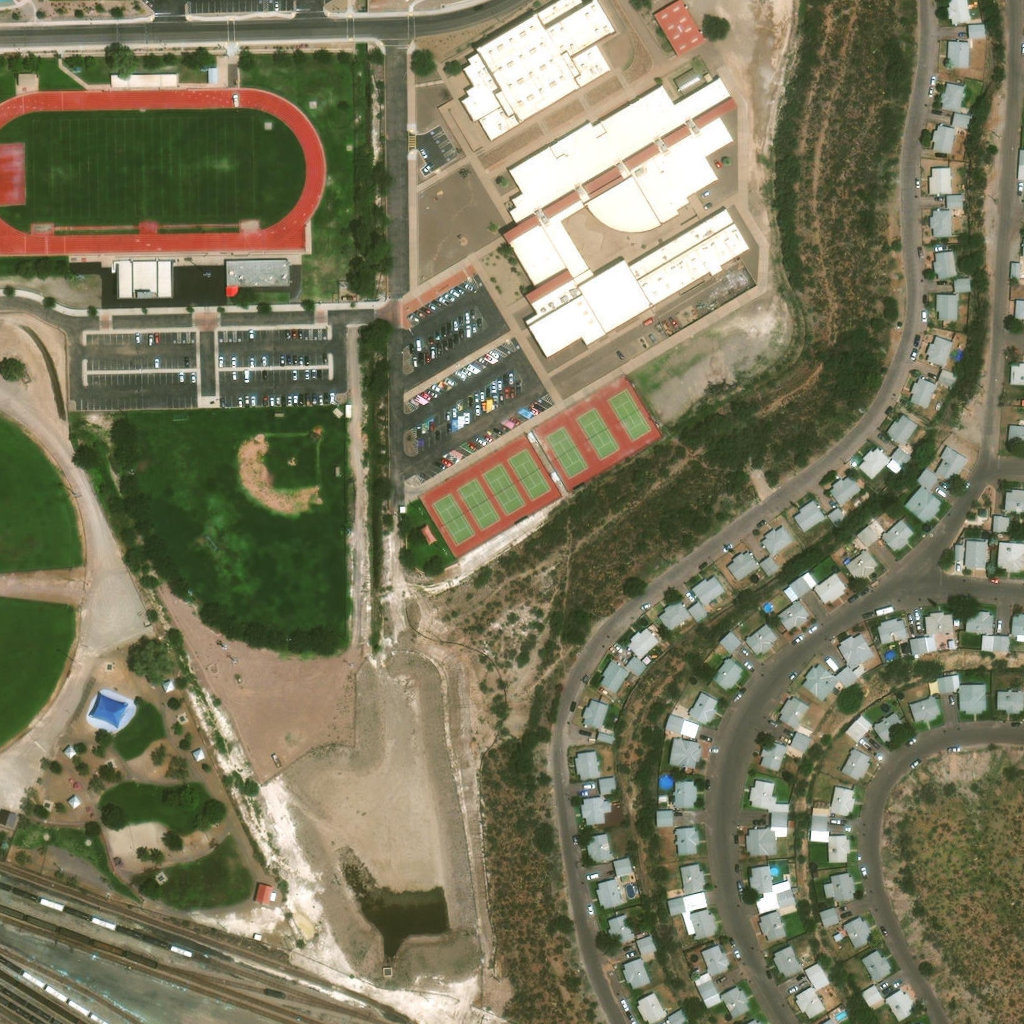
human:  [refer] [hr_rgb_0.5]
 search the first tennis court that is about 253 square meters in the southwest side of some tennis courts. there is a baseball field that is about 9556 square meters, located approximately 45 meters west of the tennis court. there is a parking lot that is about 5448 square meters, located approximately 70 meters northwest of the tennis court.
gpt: <box>[[42, 48, 46, 53, 0]]</box>

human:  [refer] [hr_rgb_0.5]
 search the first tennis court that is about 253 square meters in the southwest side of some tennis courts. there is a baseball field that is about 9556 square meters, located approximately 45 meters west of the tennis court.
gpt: <box>[[42, 47, 46, 53, 0]]</box>